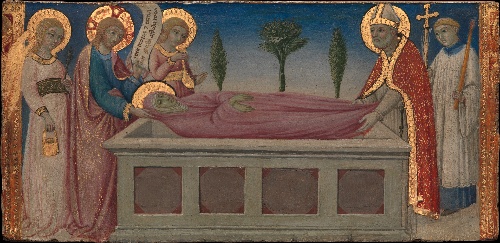
Title: The Burial of Saint Martha
Artist: Sano di Pietro (Ansano di Pietro di Mencio)
Artist bio: Italian, Siena 1405–1481 Siena
Date: ca. 1460–70
Object type: Painting, predella panel
Classification: Paintings
Medium: Tempera and gold on wood
Dimensions: 5 1/2 x 11 1/2 in. (14 x 29.2 cm)
Department: European Paintings
Credit line: Bequest of Adele L. Lehman, in memory of Arthur Lehman, 1965
Accession year: 1965
Repository: Metropolitan Museum of Art, New York, NY
Tags: Women|Saints|Burials|Angels